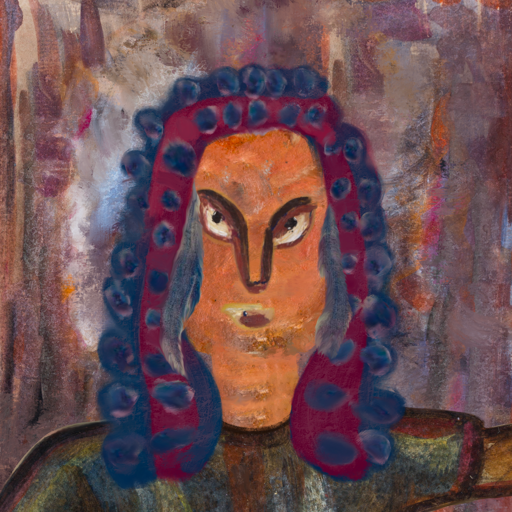
Background: Hypocrite, Head And Neck Front: Boggyland, Face Front: After_Raid, Bust: Mosgoul, Hair Front: Hill_Girl, Head Accessory: Blank, Second Necklace: Blank, Necklace: Blank, Baby: Blank